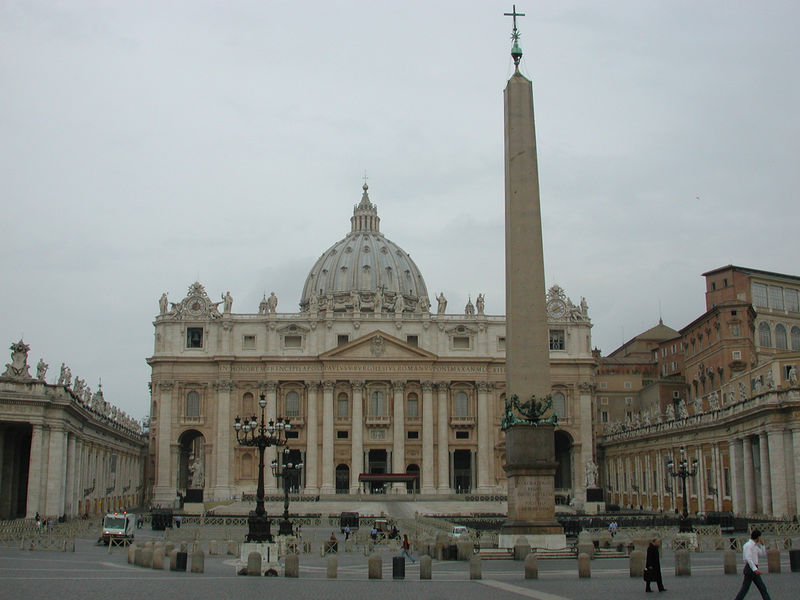
Titel: Petersdom in Rom (San Pietro)
Künstler: Donato Bramante
Standort: Rom, S. Pietro (EU - I - Latium)
Schlagwörter: menschen, stadt, fenster, laterne, säule, säulen, gebäude, haus, zaun, architektur, häuser, morgen, kirche, fassade, italien, platz, kuppel, leuchter, foto, fotografie, kreuz, regnerisch, rom, statuen, obelisk, baldachin, wien, kandelaber, außenansicht, brunelleschi, michelangelo, petersdom, san pietro, sankt peter, kolonnaden, kuppelbau, petersplatz, st. peter, bernini, kupppel, zentralansicht, 1550, michelangelo#, kehrfahrzeug